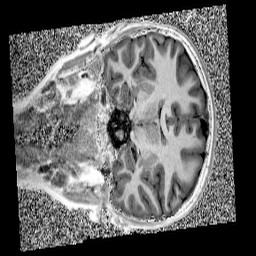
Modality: UNIT1
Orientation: coronal
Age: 9
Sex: male
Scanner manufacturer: siemens
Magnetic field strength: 3 T
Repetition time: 4 s
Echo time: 0.00299 s